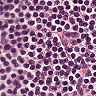
Metastatic tissue present: no